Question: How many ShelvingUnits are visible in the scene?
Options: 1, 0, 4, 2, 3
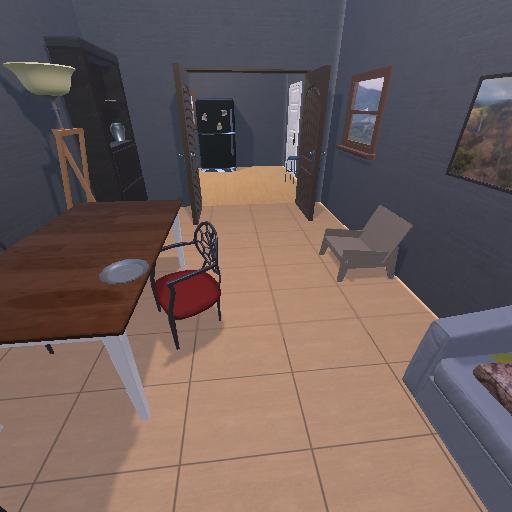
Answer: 1